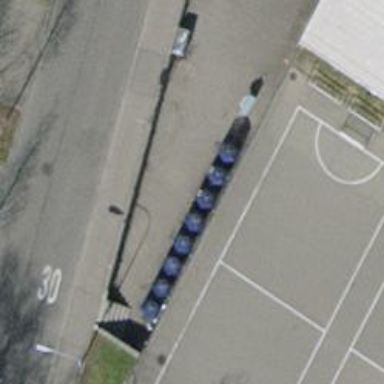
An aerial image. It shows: Recycling container for scrap metal at recycling facility.